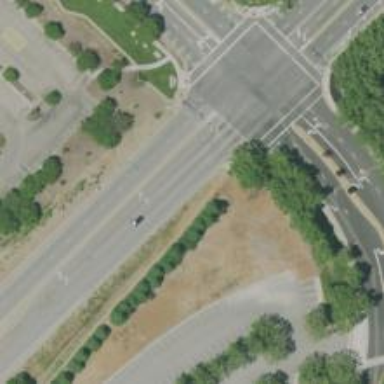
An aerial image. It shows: Solid stop line on the road.